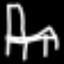
Label: chair